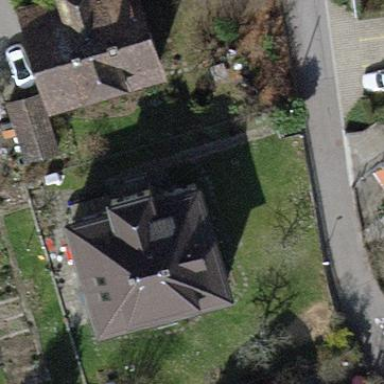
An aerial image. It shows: Building with pyramidal roof shape.